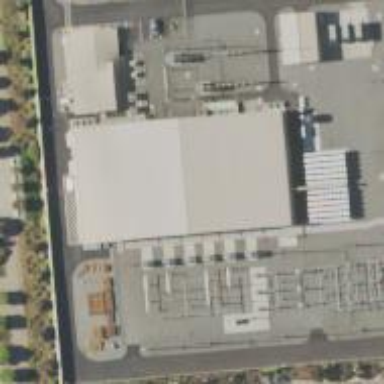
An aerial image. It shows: Converter substation with power.